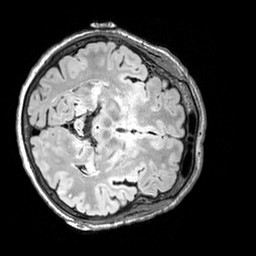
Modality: FLAIR
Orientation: axial
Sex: female
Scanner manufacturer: siemens
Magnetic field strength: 3 T
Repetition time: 5 s
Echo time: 0.395 s